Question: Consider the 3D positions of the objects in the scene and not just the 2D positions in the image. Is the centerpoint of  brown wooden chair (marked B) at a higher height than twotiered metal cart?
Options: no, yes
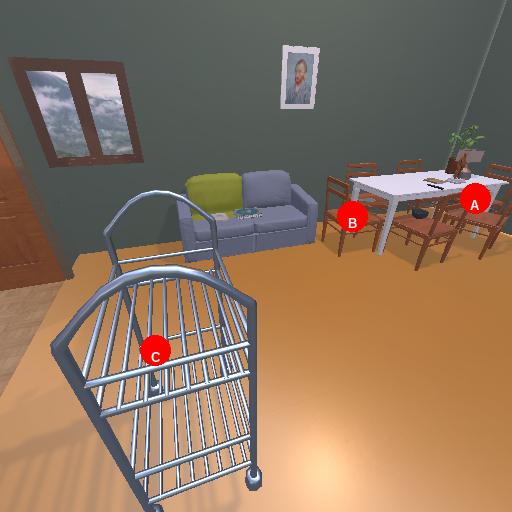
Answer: no